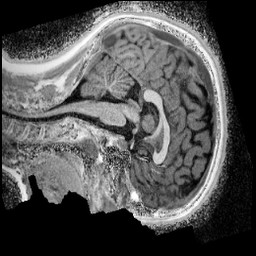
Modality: UNIT1_denoised
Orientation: sagittal
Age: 13
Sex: female
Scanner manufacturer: siemens
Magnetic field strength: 3 T
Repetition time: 4 s
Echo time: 0.00299 s